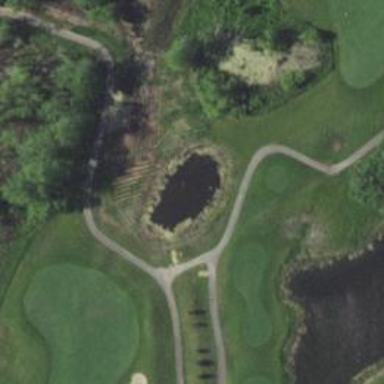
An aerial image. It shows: Service road designated as golf cart path.